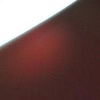
Label: sunburn